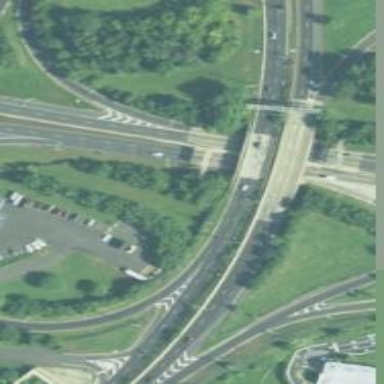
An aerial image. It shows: Trunk highway.